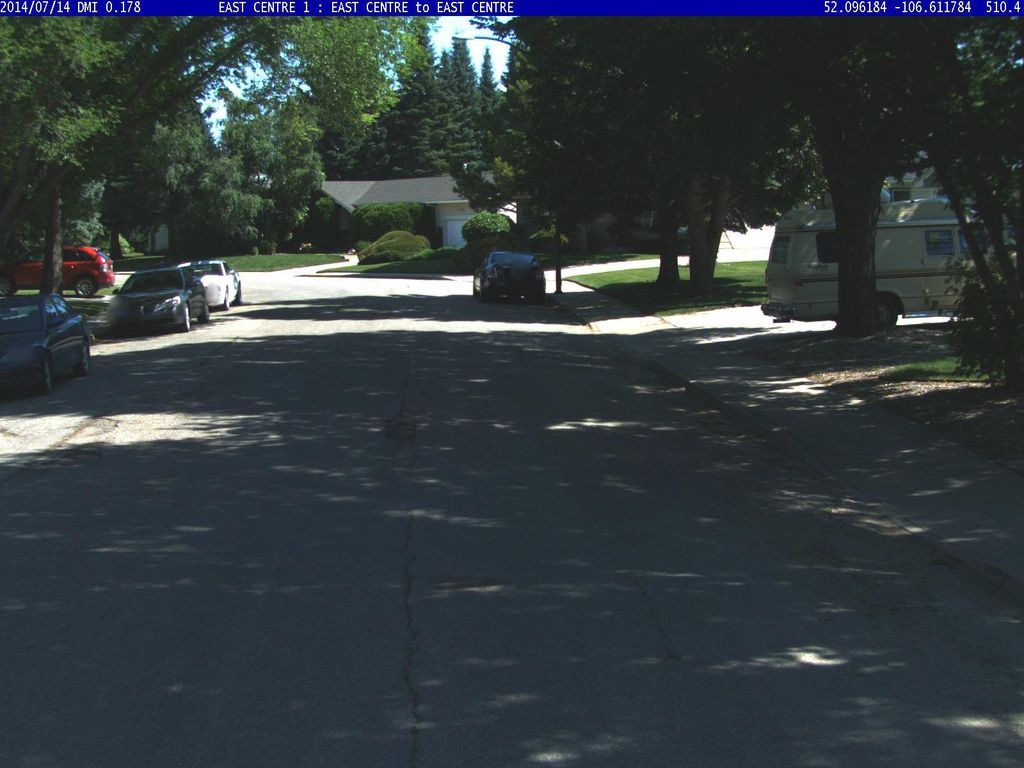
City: saskatoon